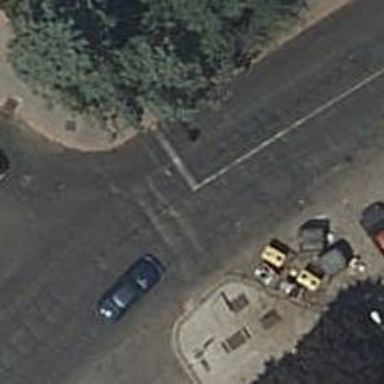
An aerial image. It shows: Road with traffic signals.